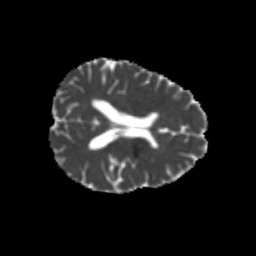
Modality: MD
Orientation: axial
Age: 20
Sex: female
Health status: healthy
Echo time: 0.074 s